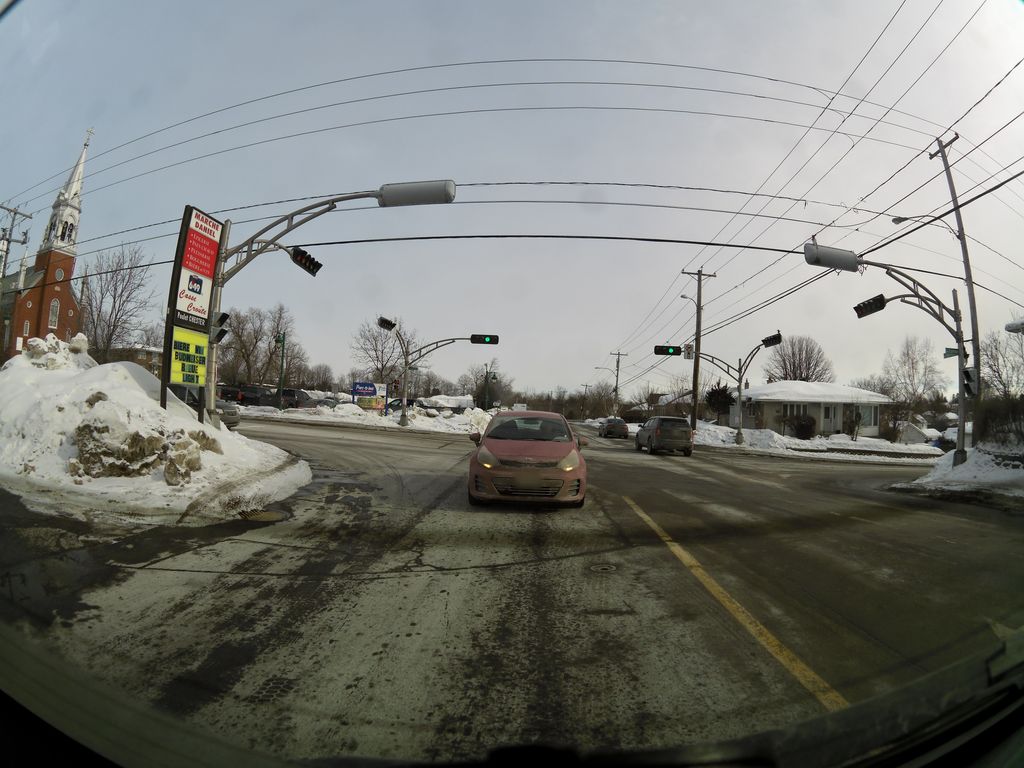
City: ottawa-gatineau